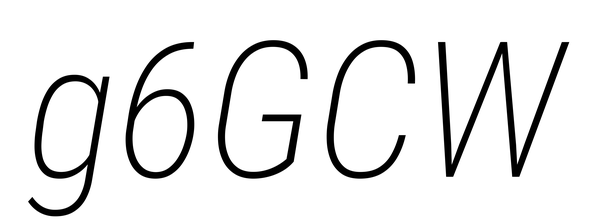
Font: Roboto-Italic_Condensed_ExtraLight_Italic